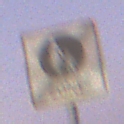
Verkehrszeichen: EndeFussgaengerzone
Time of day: Dawn
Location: Outdoor (RoadRail)
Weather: Clear
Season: NotSpecified
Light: Natural